Question: What i want to do is to get all the tableItems from the selected row. but i have find out that the tableItems are stored in indexes (like in arrary) and not like give row and column and store it on specific cell of table (row, column).
So i have to go through all the next rows upto the end of table and then go through all the rows upto the selected row to get to my required tableItem.

See image for clearance of my question. The coloured row is the selected one. If i want to go from 'a' to 'b' and then 'c' and so on for complete row, i have go through all the next rows.
so now the problem is how can i get the total number of rows present in swt.table
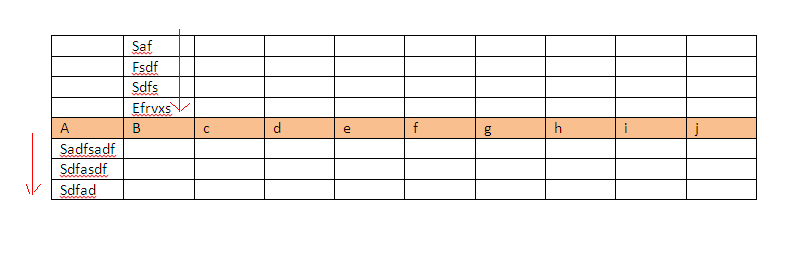
Answer: A SWT TableItem IS a row in your Table. You can use it's getText(int index) method to get the contents of the column with index (starting from 0 for the first column) of the selected TableItem.
Therefor the number of TableItems is the total number of rows.